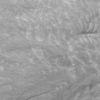
Label: not_dusty